Question: Doing some profiling (mem & speed) I've been stomped by the fact that win7 seems to be allocating exactly double the RAM I ask for... Note this is the first time I do such active profiling on win7, so I don't really know what to expect.
I'm allocating precise amounts of RAM in a loop using an express edition of MSVC under win7 (64-bit). The application is compiled and runs in 32 bit.
I allocate 24 MB of ram and the task manager shows my app as using 48MB (under all memory columns, including committed, since I'm actually memcopy'ing within the new regions). When I get 24 more (should now be 48MB), my app jumps to 96, etc.
These are allocated as 1,000,000 24 byte structs.
I've searched on the net but have found nothing to match my observations exactly.
Anyone have a clue?
If this is just OS trickery (or incompetence?), is there any tool which can give me the real memory consumption of a process? (its hard to find leaks, when the app gushes to begin with ;-)
[----------- edited, additional info -----------]
Note (by the path in the console title bar) that I am building in Release mode (using all default "empty" project settings of MSVC 2010), so there is no additional "debugging" memory being allocated (which can be quite extensive on some projects).
here is a short, complete C app which illustrates the behavior:
'''
#include <stdio.h>
#include <assert.h>
#include <conio.h>
#include <stdlib.h>
typedef unsigned int u32;
typedef struct myStruct MYS;
struct myStruct {
u32 type;
union {
u32 value;
char * str;
void * data;
MYS ** block;
MYS * plug;
};
u32 state, msg, count, index;
};
int main(int argc, char *argv[]){
int i, j;
MYS *ref;
printf ("size of myStruct: %d
", sizeof(MYS));
for(i=0; i < 10; i ++){
printf("allocating started...
");
for (j = 0; j < <PHONE> ; j ++){
ref = (MYS *) malloc(sizeof(MYS));
assert(ref);
memset(ref, 0, sizeof(MYS));
}
printf(" Done... Press 'enter' for Next Batch
");
_getch();
}
_getch();
return 0;
}
'''
and an image which shows the memory on my machine after one loop. Every other run, it adds ~48MB instead of 24MB!

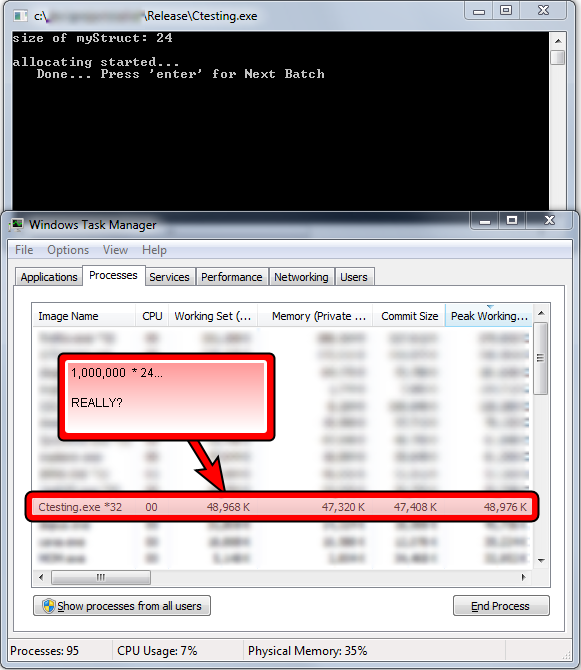
Answer: This is probably due to a combination of padding, internal housekeeping structures, and memory alignment restrictions.
When you invoke 'malloc(size)', you don't actually get a buffer of 'size' bytes. You get a buffer that is of 'size' bytes. This is because, for efficiency reasons, your OS prefers to hand memory buffers in just a couple of different sizes and will not tailor buffers to save space. For instance, inf you ask for 24 bytes on Mac OS, you'll get a buffer of 32 bytes (a waste of 25%).
Add to that allocation overhead the structures your OS uses to manage 'malloc'ed buffers (probably accounting for a few extra bytes per allocation), and the fact that padding may increase the size of your object (to a multiple of your compiler's preferred alignment), and you'll see that allocating millions of small objects into individual buffers is very expensive.
Long story short: allocate just one big buffer of 'sizeof (YourType) * <PHONE>' and you shouldn't see any noticeable overhead. Allocate a million of 'sizeof (YourType)' objects, and you'll end up wasting a lot of space.